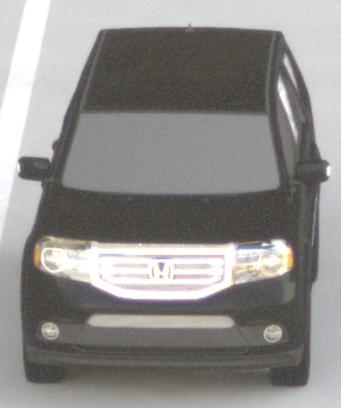
Make: Honda
Model: Pilot
Detailed model: Gen. 2 Facelift
Model produced from: 2012
Model produced until: 2015
Doors: 5
Color: black
Road condition: dry road
Daytime: morning or afternoon
Contrast: medium contrast